Aerial crown-view tile of a tropical tree (Barro Colorado Island, Panama), acquired 20250217:
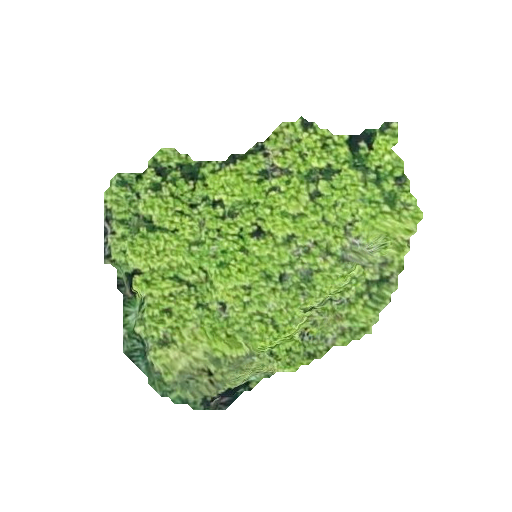
Species: Anacardium excelsum
GBIF accepted scientific name: Anacardium excelsum
Crown area: 95.413 m²